Question: I'm plotting a boxplot of 'y' for the interactions between two variables 'x1' and 'x2'. The problem is that for levels where there is no data, 'boxplot' still shows blank space for the boxplot.
How can I easily avoid the blank space? In reality I have many more than two factor levels. Also, I would like to avoid 'ggplot2'-based solutions.
Example:
'''
> set.seed(0)
> t <- data.frame(y =rnorm(60),
x1 = rep(c("a","a","b"), each=20),
x2 = rep(c("c","d","d"), each=20))
> boxplot(y~x1+x2, t)
> points(aggregate(y~x1+x2, t, mean)$y, col="red")
'''
The 'points' function to plot the means does not know about the missing interaction 'b.c', so the points don't correspond to groups:

I could work it out from the output of 'boxplot(y~x1+x2, t, plot=F)', but I don't know how to easily plot the modified object.
'''
> b <- boxplot(y~x1+x2, t, plot=F)
> i <- complete.cases(t(b$stats))
> b$stats <- b$stats[,i]
> b$n <- b$n[i]
> b$conf <- b$conf[,i]
> b$names <- b$names[i]
'''
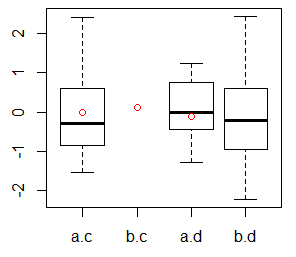
Answer: You can create one variable containing the interaction with 'interaction'. Then you can drop the unused levels with 'droplevels':
'''
boxplot(y ~ droplevels(interaction(x1, x2)), t)
points(aggregate(y ~ droplevels(interaction(x1, x2)), t, mean)$y, col="red")
'''